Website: macys
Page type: delivery-shipping
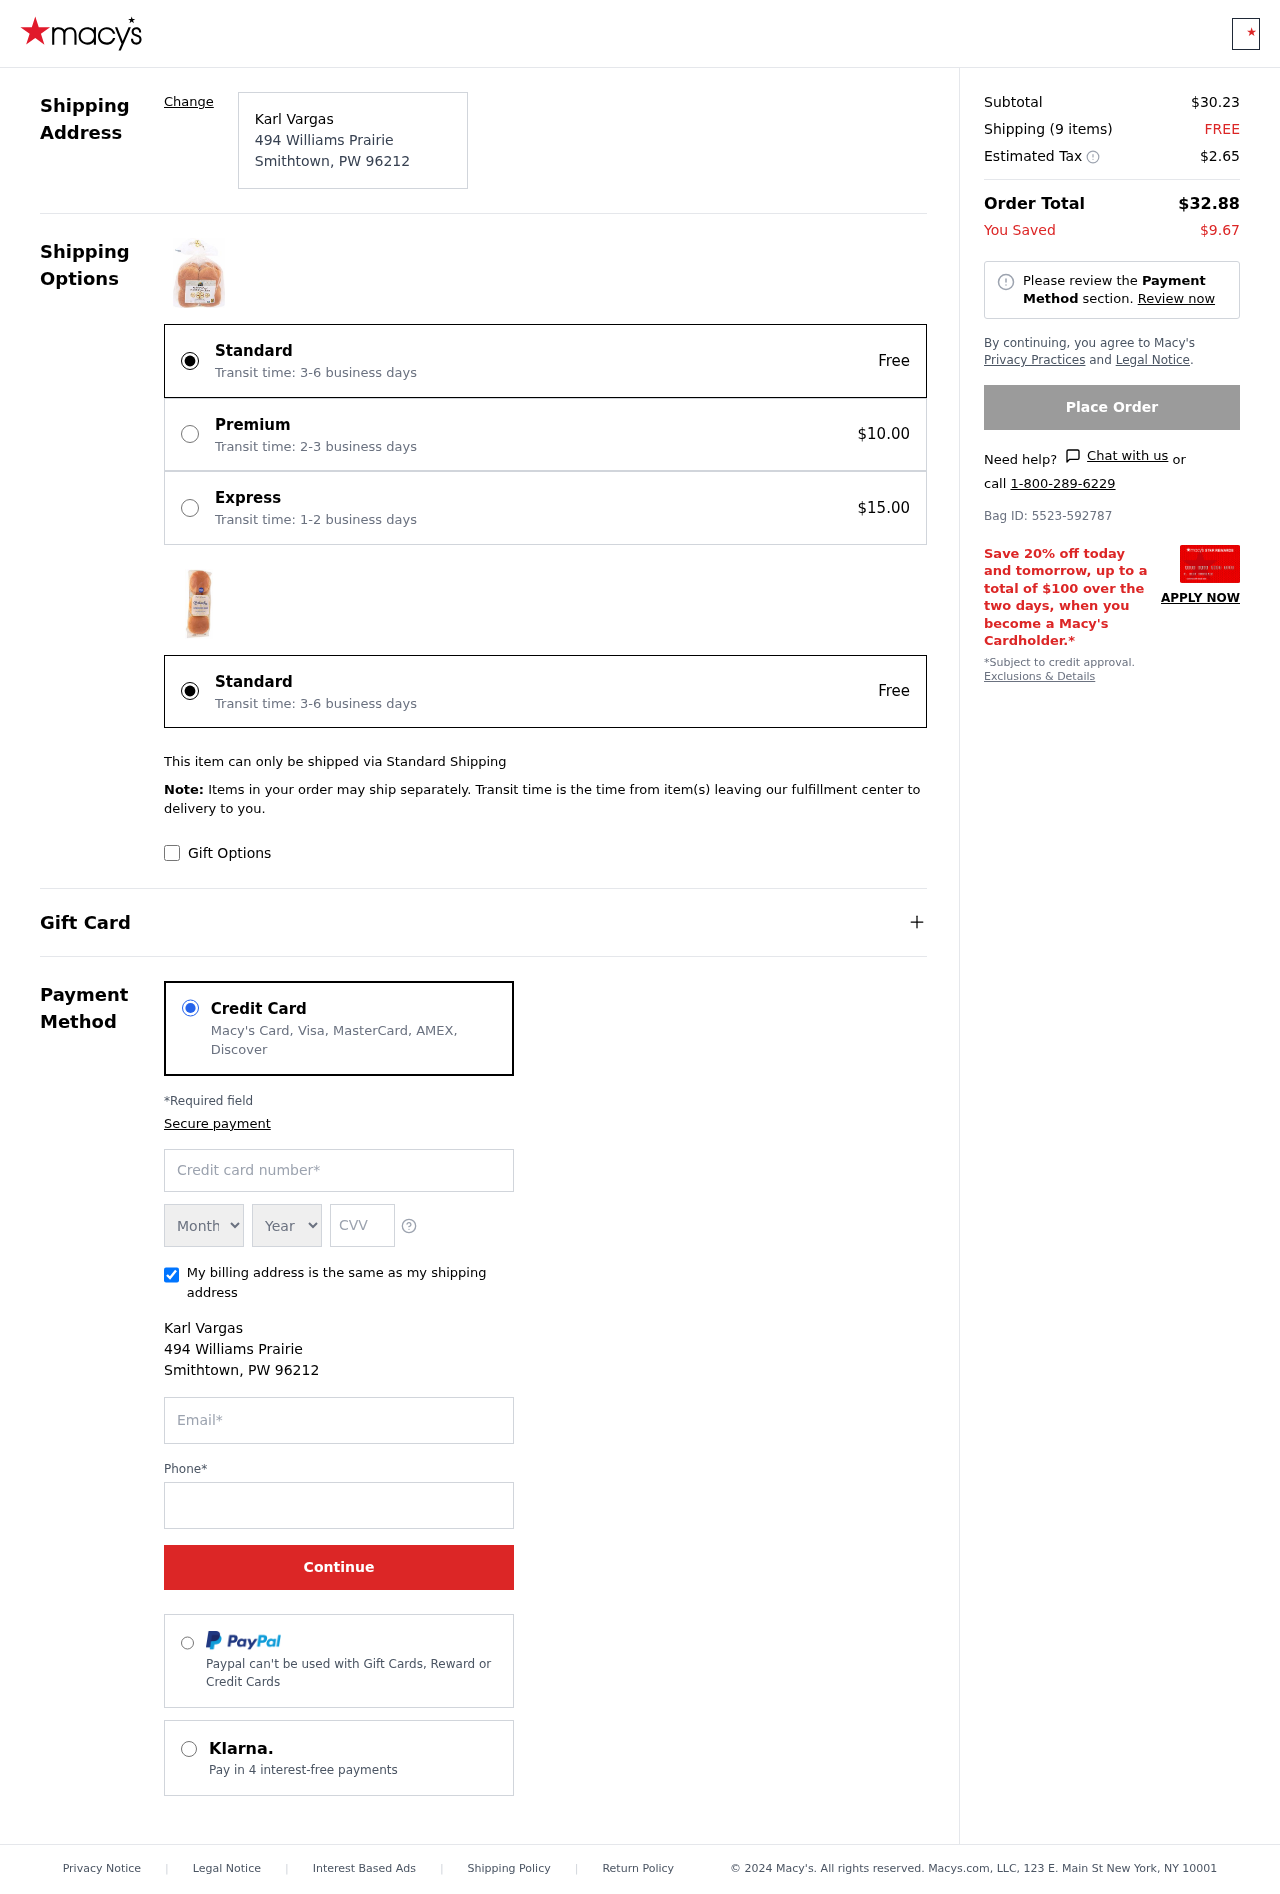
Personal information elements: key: PII_CARD_EXPIRY_MONTH
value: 11
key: PII_CARD_EXPIRY_YEAR
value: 30
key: PII_CITY
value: Smithtown
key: PII_CITY_STATE_ZIP
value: Smithtown, PW 96212
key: PII_FULLNAME
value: Karl Vargas
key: PII_POSTCODE
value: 96212
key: PII_STATE_ABBR
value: PW
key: PII_STREET
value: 494 Williams Prairie
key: PII_CARD_NUMBER
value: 3734 6608 3396 053
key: PII_CARD_CVV
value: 8573
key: PII_EMAIL
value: kvargas@gmail.com
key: PII_PHONE
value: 4247562822
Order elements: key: ORDER_SUBTOTAL
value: $30.23
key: ORDER_NUM_ITEMS
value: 9
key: ORDER_SHIPPING_COST
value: FREE
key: ORDER_TAX
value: $2.65
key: ORDER_TOTAL
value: $32.88
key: ORDER_SAVINGS
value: $9.67
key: ORDER_BAG_ID
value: Bag ID: 5523-592787